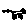
Label: cat